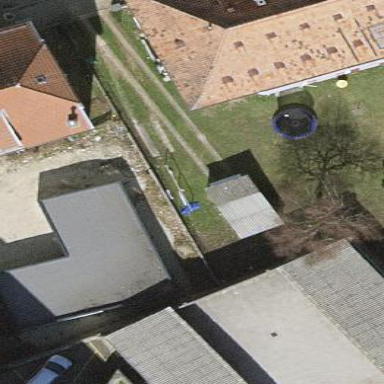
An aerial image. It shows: Garages with flat roofs.